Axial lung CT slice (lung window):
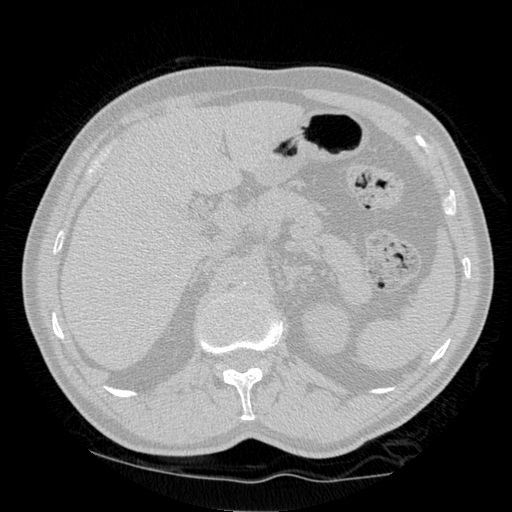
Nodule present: no